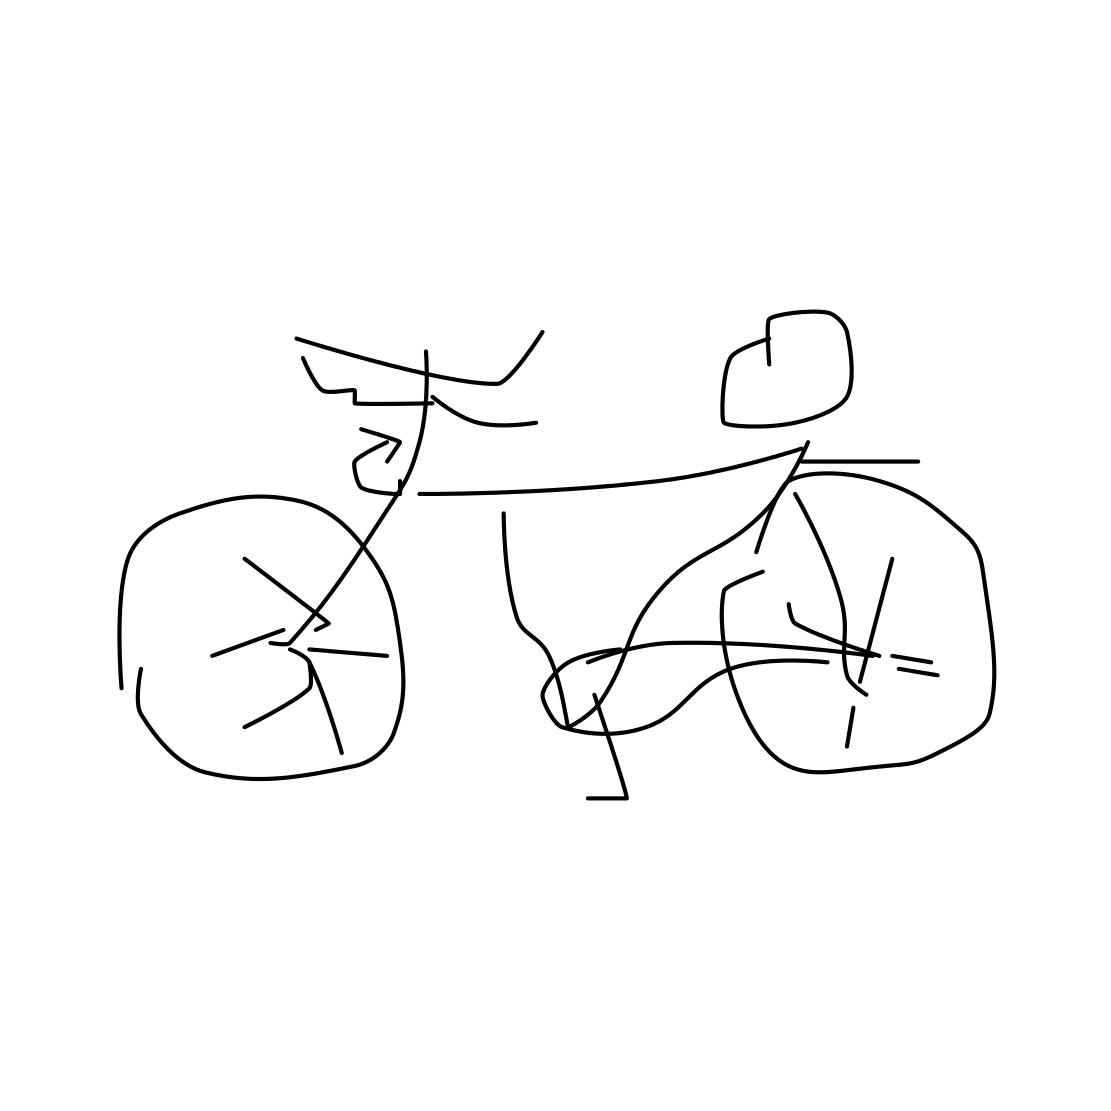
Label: bicycle